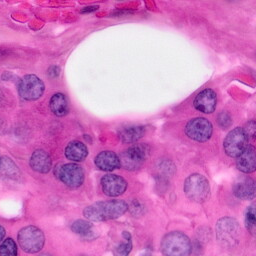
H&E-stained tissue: Pancreatic